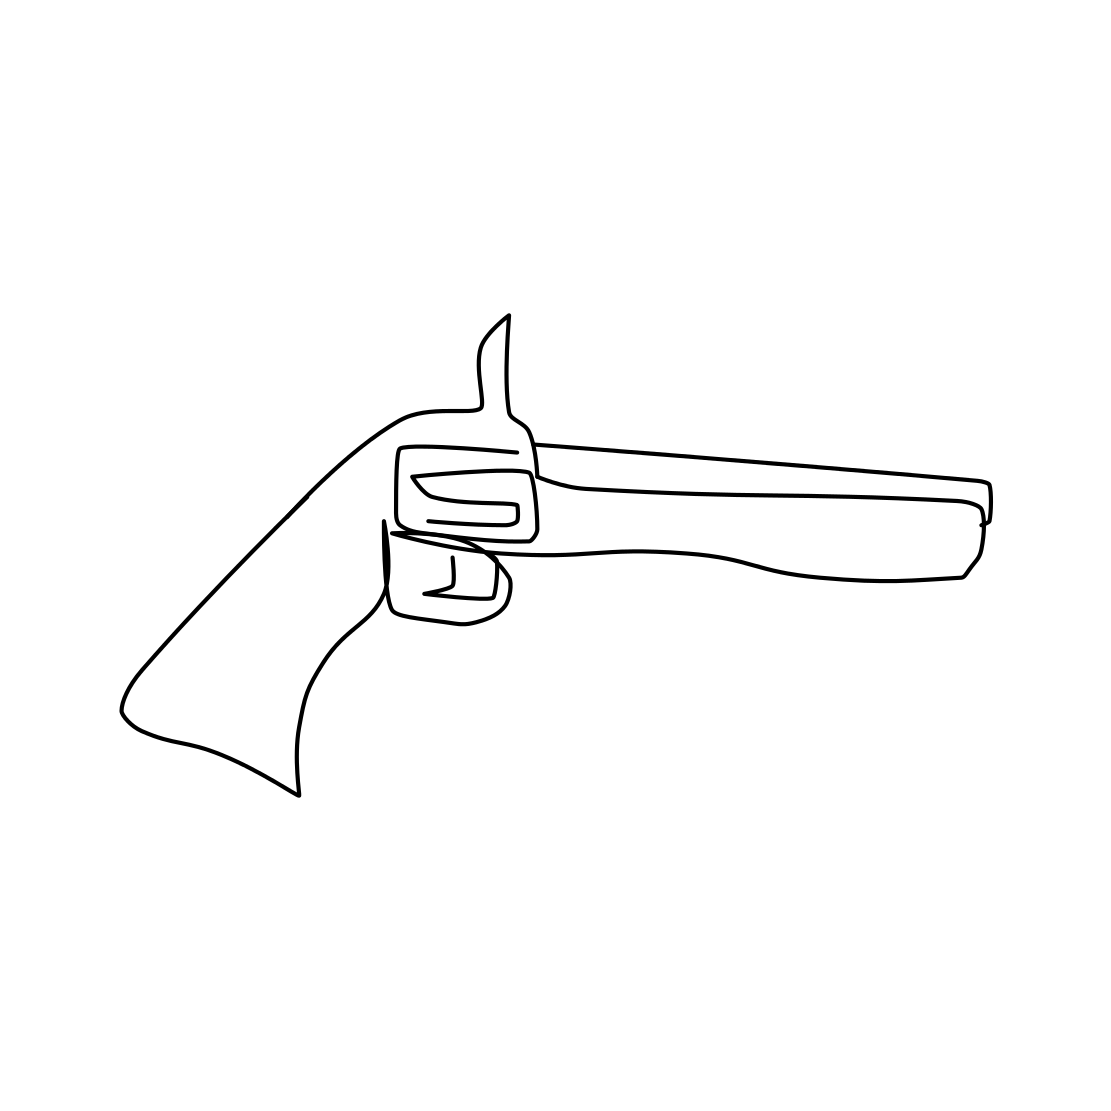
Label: revolver